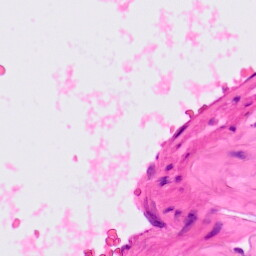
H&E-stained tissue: Lung